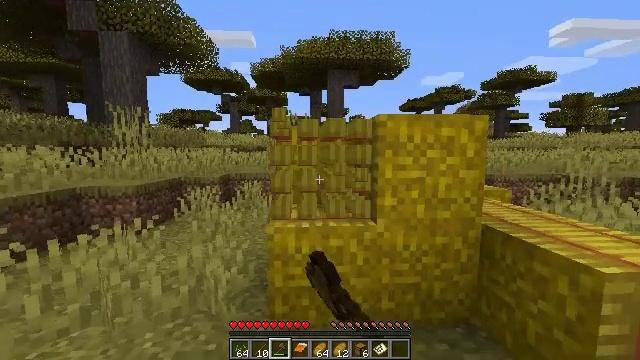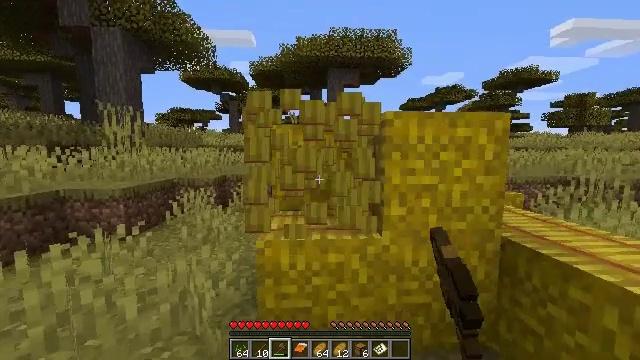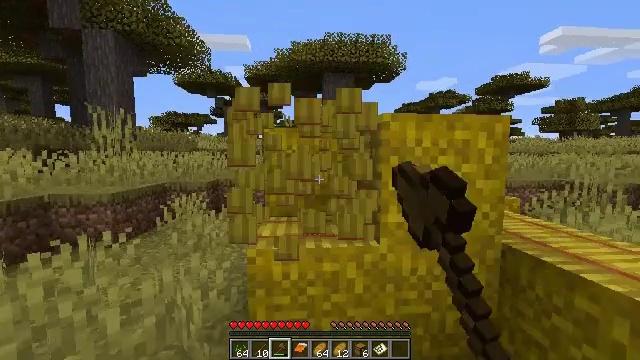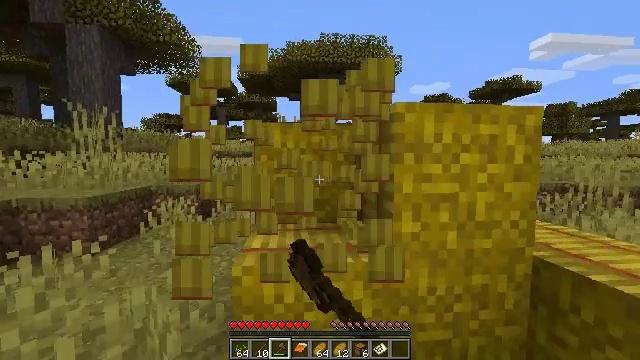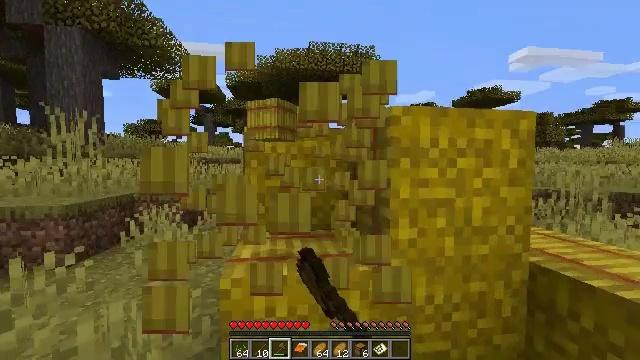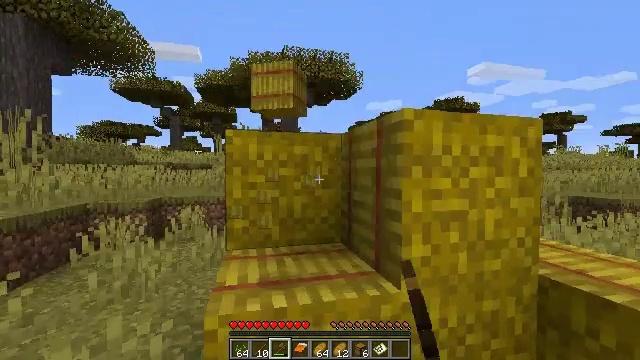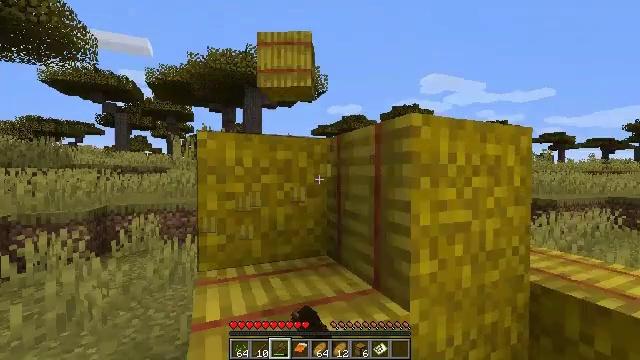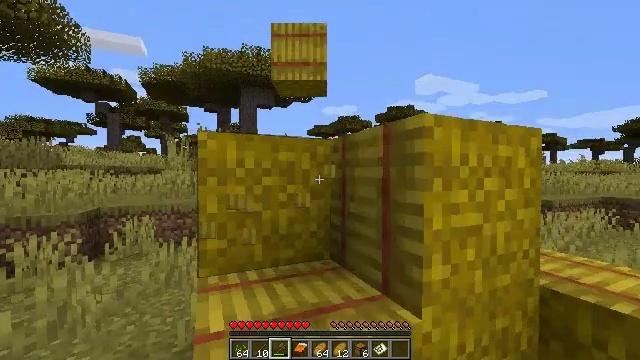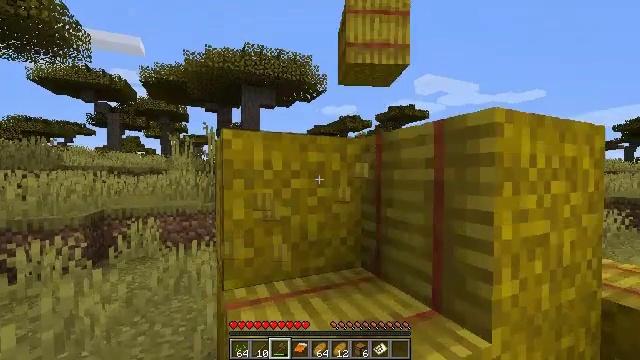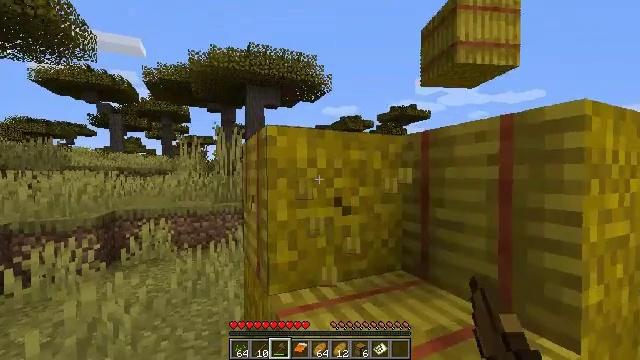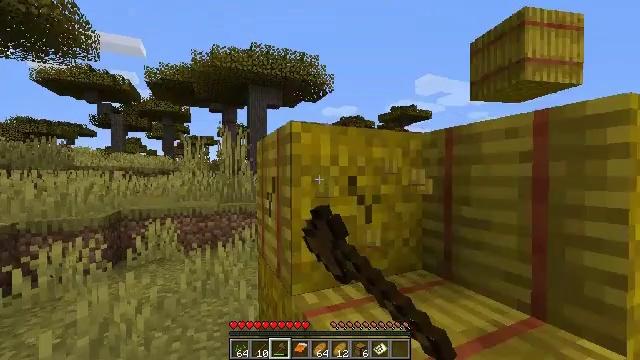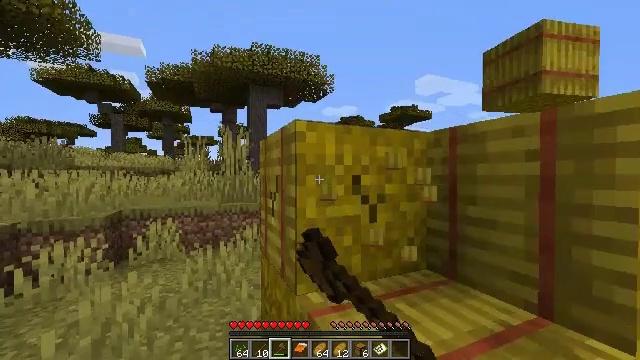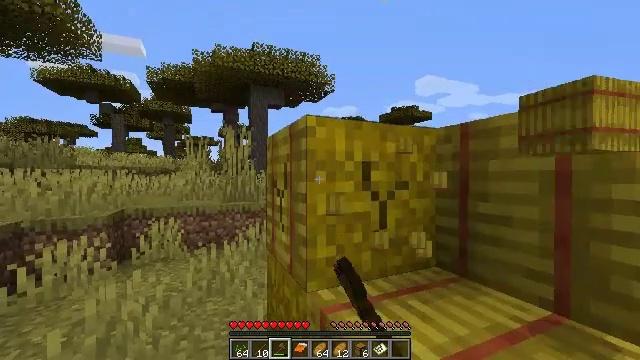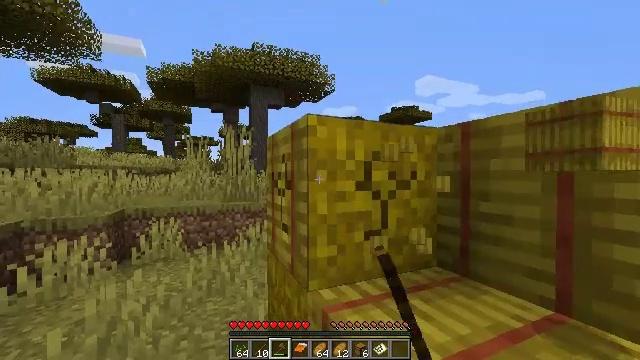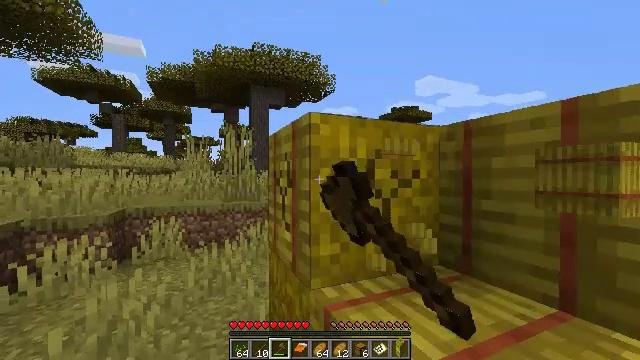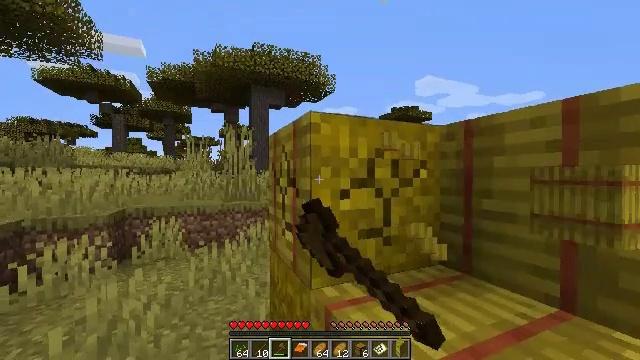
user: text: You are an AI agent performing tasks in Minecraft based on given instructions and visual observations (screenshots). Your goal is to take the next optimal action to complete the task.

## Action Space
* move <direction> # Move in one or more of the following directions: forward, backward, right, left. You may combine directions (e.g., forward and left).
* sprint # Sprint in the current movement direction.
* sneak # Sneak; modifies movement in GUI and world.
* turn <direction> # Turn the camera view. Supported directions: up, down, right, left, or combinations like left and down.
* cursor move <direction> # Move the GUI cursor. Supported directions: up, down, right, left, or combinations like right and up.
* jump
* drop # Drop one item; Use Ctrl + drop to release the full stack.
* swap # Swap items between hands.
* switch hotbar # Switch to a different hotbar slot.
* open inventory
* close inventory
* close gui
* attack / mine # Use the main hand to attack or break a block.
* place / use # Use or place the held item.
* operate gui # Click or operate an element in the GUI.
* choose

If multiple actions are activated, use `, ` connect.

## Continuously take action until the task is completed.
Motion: motion action
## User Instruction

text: Attack the hay block to get hay.
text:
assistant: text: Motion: move forward, attack / mine
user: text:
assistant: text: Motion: move forward, turn right, attack / mine
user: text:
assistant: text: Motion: move forward and move left, turn right, attack / mine
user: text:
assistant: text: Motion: move forward and move left, turn right and up, attack / mine
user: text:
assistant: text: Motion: move forward and move left, turn right and up, attack / mine
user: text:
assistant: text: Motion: move forward and move left, turn right, attack / mine
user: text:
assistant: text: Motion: move forward and move left, turn right, attack / mine
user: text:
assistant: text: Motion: move left, attack / mine
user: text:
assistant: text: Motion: move left, attack / mine
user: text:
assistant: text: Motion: attack / mine
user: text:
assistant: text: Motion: attack / mine
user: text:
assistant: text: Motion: attack / mine
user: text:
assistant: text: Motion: attack / mine
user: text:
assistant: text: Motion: attack / mine
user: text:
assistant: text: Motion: attack / mine
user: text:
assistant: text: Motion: turn right, attack / mine
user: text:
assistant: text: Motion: turn right, attack / mine
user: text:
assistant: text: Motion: attack / mine
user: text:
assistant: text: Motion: attack / mine
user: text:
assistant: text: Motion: attack / mine
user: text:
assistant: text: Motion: attack / mine
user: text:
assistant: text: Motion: attack / mine
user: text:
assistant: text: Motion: attack / mine
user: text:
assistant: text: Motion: move forward, attack / mine
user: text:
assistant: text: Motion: move forward, attack / mine, jump
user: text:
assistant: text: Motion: move forward, attack / mine, jump
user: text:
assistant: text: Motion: move forward, turn right, attack / mine, jump
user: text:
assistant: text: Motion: move forward, turn right and down, attack / mine, jump
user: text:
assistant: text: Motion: move forward, turn right and down, attack / mine, jump
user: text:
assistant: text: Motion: move forward and move right, turn right and down, attack / mine, jump